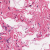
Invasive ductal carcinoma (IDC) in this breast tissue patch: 0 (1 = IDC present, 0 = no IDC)